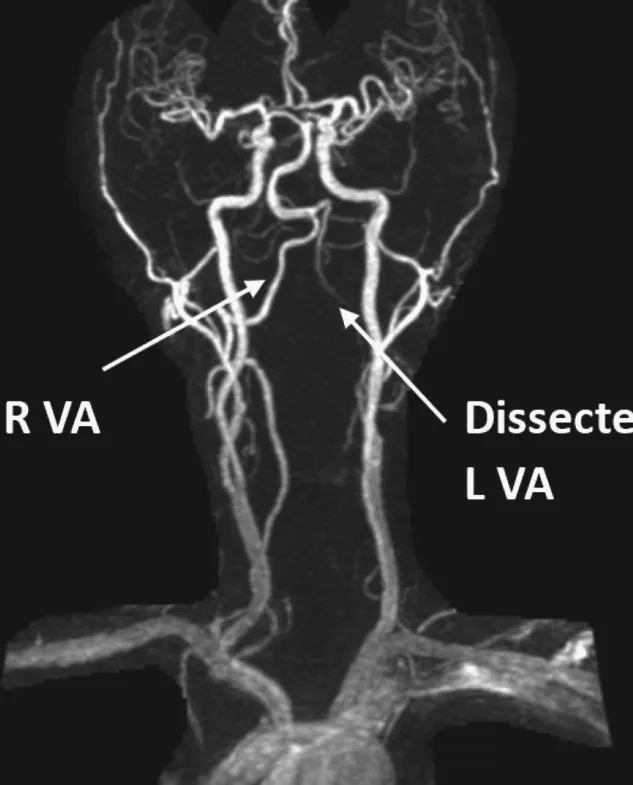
MRA of the head and neck illustrating no flow signal of the entirety of the left vertebral artery.
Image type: radiology (mri)